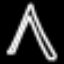
Label: The Eiffel Tower